Aerial crown-view tile of a tropical tree (Barro Colorado Island, Panama), acquired 20250512:
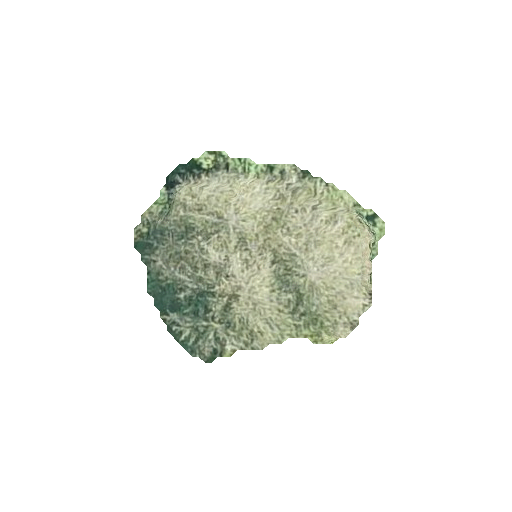
Species: Quararibea stenophylla
GBIF accepted scientific name: Quararibea stenophylla
Crown area: 55.524 m²